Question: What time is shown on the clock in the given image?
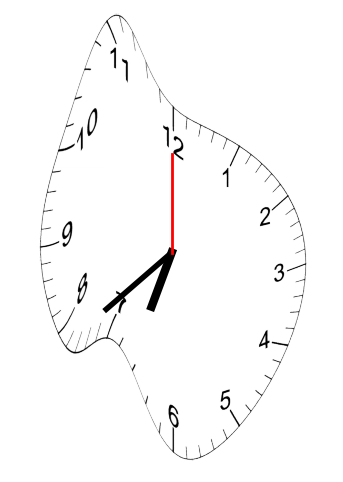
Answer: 06:38:00